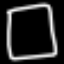
Label: square